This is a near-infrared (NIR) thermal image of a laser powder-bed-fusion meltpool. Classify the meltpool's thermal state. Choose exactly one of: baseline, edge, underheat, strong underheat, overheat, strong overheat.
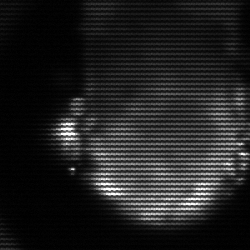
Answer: baseline